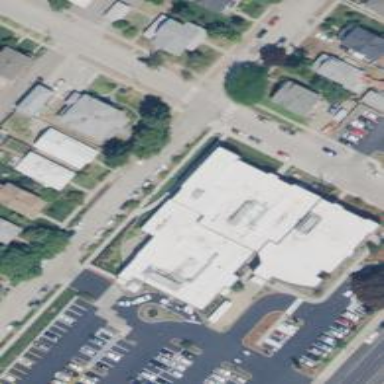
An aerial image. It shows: Clinic providing healthcare services.